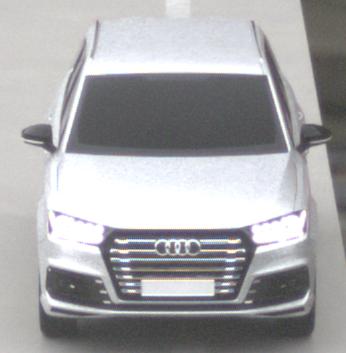
Make: Audi
Model: SQ7
Detailed model: -
Model produced from: 2016
Model produced until: 2018
Doors: 5
Color: white
Road condition: wet road
Daytime: midday
Contrast: low contrast